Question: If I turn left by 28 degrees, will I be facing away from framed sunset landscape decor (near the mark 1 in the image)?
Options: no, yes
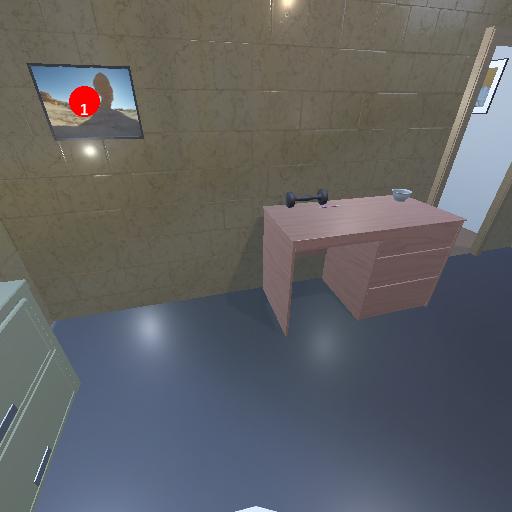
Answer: no